1
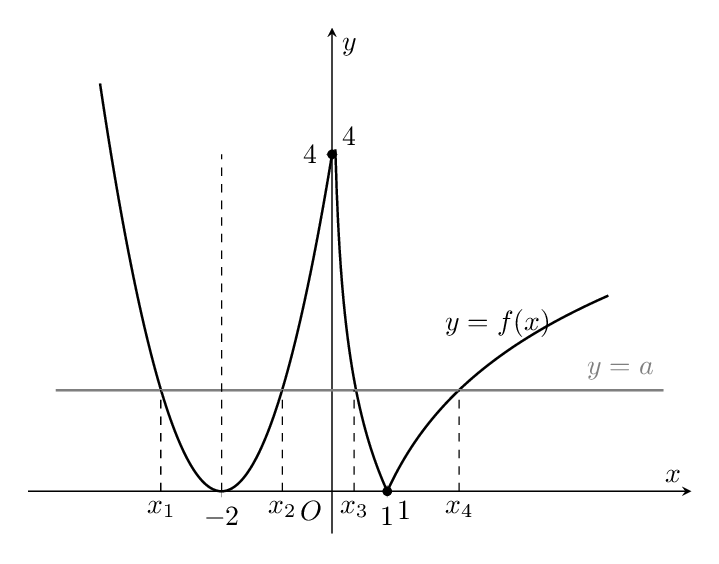
【解答】
1